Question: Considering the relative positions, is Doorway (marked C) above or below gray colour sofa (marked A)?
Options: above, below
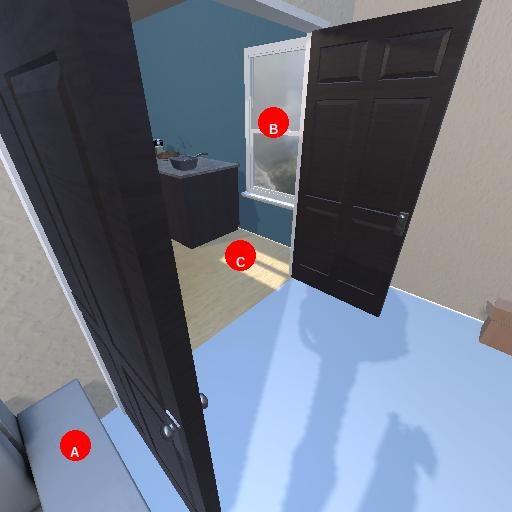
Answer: above